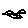
Label: bird